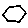
Label: hexagon